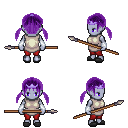
a pixel art fantasy rpg character, female body template, dark elf, purple skin, white tunic, red pants, purple twin-tailed hairstyle, purple tiara, white cloth bracers, gray slippers, spear, four views (front, back, left, right), 2x2 character sprite sheet, small pixel art, hard edges, no anti-aliasing